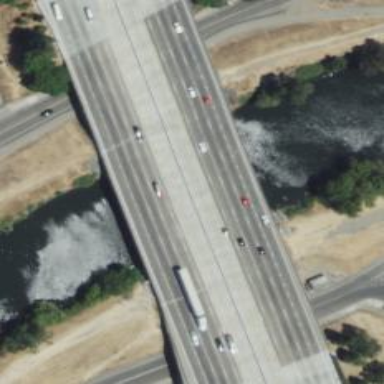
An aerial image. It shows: Motorway bridge.